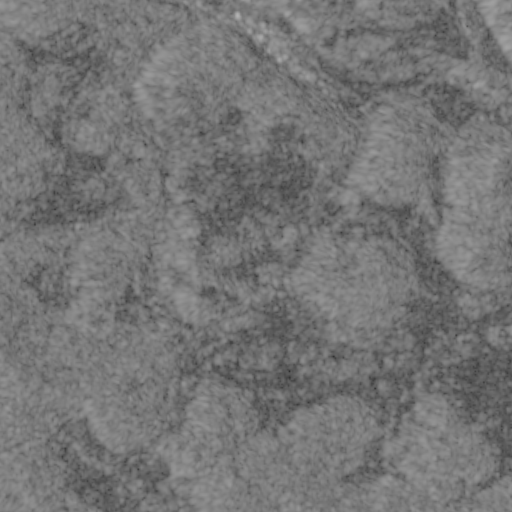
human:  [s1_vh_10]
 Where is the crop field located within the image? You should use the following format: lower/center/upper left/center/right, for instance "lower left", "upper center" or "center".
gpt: The crop field is located in the upper center of the image.
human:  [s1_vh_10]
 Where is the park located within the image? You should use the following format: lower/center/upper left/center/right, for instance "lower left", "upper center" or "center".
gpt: The park is located in the upper right of the image.
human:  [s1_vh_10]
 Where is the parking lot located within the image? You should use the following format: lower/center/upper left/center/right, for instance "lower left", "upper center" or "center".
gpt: The parking lot is located in the upper right of the image.
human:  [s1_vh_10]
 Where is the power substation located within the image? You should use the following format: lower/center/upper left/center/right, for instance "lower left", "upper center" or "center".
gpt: The power substation is located in the upper center of the image.
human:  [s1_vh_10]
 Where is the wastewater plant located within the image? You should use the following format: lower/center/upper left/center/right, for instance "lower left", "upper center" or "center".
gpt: The wastewater plant is located in the upper right of the image.
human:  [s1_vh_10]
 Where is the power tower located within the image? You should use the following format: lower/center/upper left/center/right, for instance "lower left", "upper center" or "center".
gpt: There is no power tower in the image.

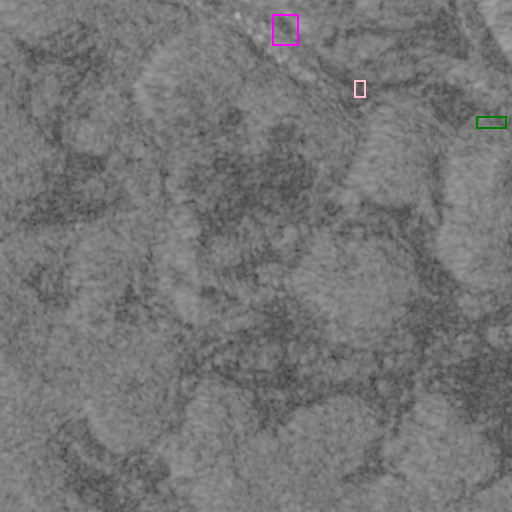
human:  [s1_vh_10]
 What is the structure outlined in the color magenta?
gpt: The structure outlined in magenta is a crop field.
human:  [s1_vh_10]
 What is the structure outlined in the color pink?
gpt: The structure outlined in pink is a park.
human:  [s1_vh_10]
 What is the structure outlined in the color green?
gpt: The structure outlined in green is a wastewater plant.
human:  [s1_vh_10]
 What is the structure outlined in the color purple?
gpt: There is no purple outline.